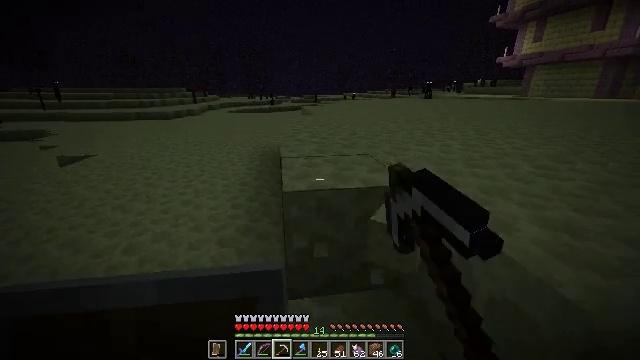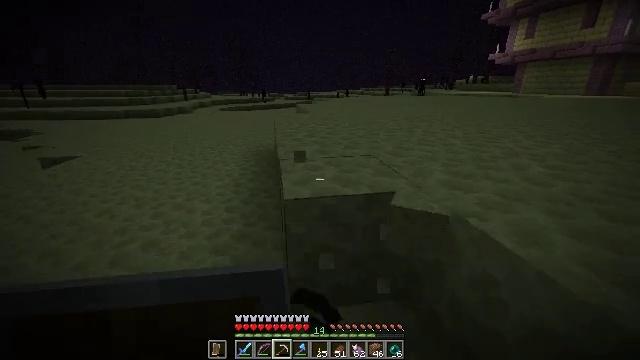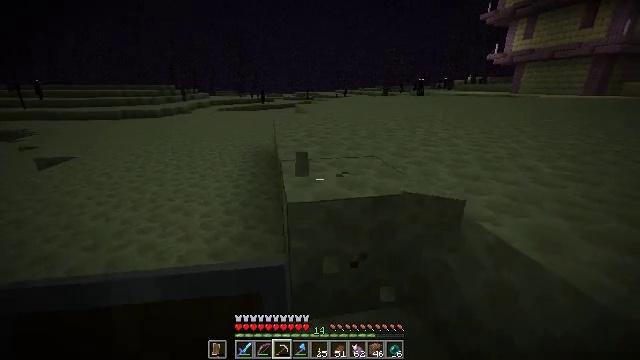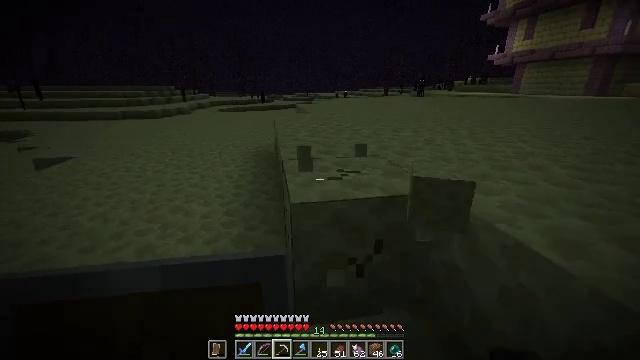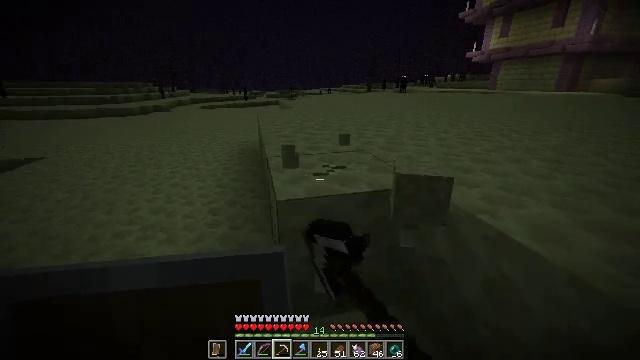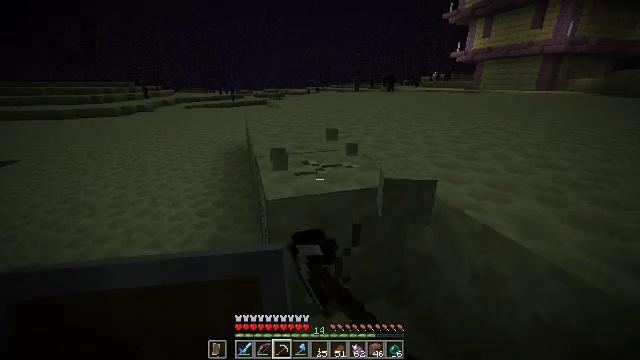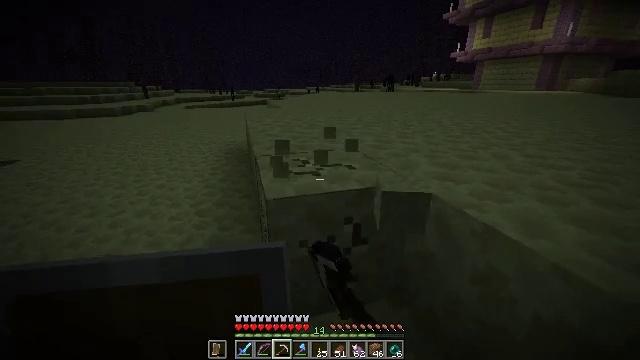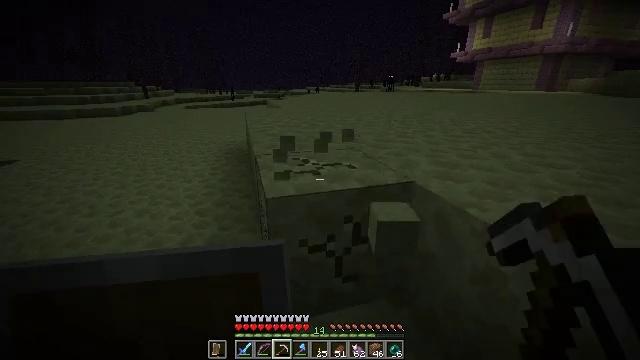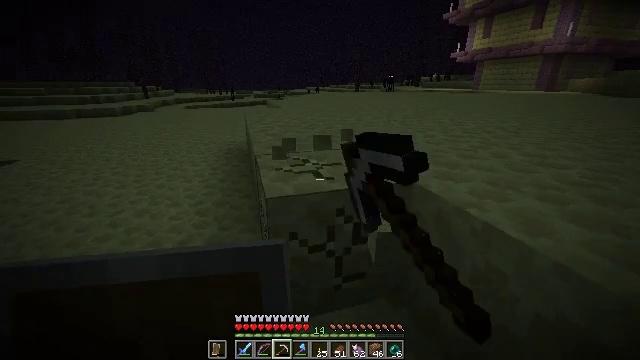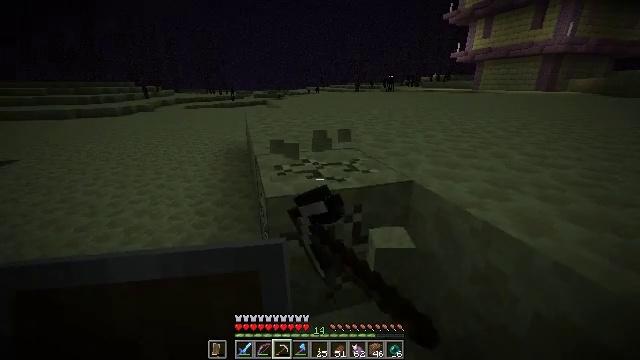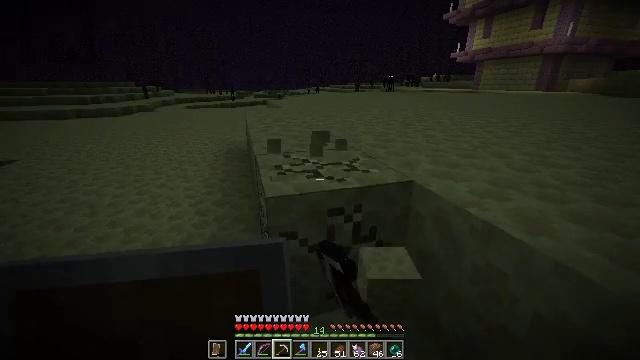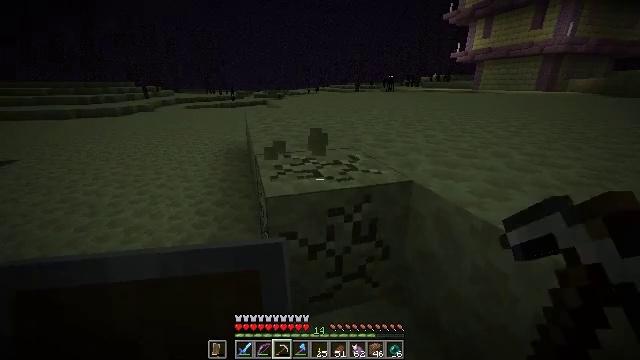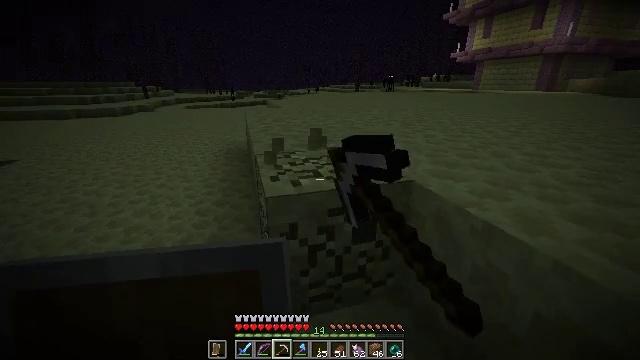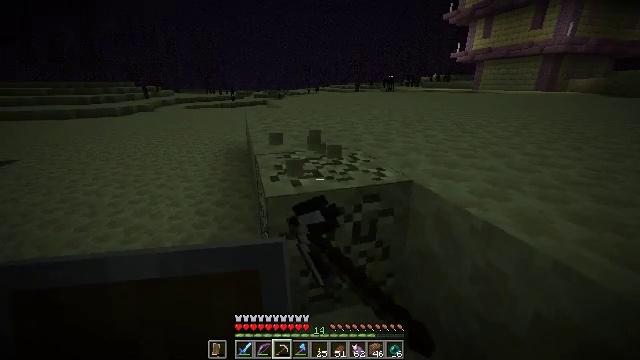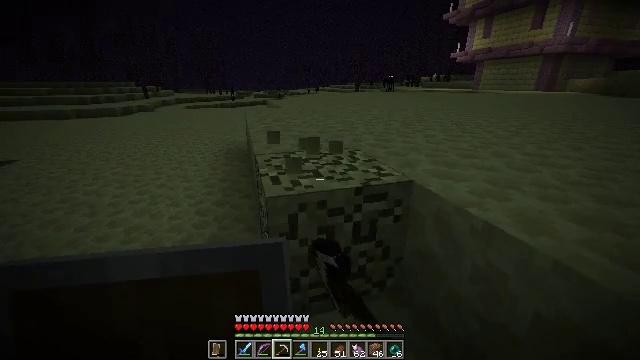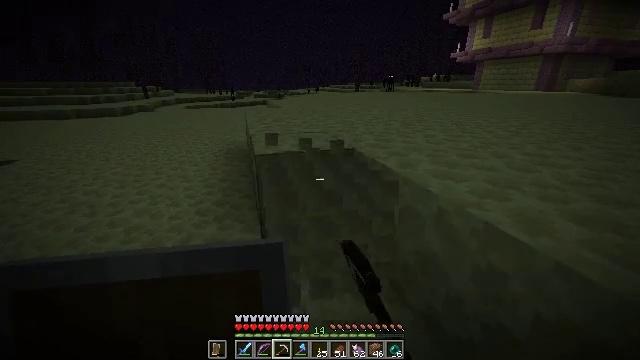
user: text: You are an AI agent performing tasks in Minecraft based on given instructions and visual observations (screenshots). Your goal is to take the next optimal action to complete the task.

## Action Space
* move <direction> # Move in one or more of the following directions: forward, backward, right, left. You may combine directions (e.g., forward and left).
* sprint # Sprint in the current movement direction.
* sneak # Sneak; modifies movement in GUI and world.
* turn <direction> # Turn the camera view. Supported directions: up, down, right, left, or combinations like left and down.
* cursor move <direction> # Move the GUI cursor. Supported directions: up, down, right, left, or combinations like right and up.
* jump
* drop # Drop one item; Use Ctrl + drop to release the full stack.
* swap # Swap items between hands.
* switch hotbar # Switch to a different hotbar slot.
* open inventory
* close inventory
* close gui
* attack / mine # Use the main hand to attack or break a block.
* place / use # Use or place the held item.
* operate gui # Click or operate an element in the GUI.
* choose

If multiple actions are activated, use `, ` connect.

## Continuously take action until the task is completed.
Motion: motion action
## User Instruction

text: Mine the end stone in the End dimension.
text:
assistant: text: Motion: turn right, attack / mine
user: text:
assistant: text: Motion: attack / mine
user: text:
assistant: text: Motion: attack / mine
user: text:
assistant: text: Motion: turn right, attack / mine
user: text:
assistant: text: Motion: turn right, attack / mine
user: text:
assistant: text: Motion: attack / mine
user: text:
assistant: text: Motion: attack / mine
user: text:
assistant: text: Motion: attack / mine
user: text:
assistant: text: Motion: attack / mine
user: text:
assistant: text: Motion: attack / mine
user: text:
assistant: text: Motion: attack / mine
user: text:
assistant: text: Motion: attack / mine
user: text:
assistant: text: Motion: attack / mine
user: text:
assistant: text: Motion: attack / mine
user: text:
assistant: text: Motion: move forward, attack / mine
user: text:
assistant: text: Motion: move forward and move left, attack / mine
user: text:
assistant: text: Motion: move forward and move left, attack / mine
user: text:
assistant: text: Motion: move forward and move left, attack / mine
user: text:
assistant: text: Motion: move forward and move left, turn right, attack / mine
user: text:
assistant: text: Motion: turn right, attack / mine
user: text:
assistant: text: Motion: attack / mine
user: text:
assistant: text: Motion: attack / mine
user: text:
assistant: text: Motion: attack / mine
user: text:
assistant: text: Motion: attack / mine
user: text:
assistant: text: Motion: attack / mine
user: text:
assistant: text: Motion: attack / mine
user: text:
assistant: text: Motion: attack / mine
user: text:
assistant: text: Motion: attack / mine
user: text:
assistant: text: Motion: attack / mine
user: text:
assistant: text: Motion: attack / mine